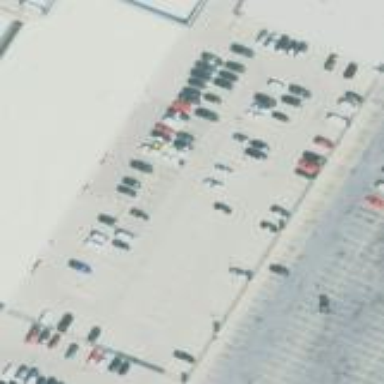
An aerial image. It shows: Paved parking area.